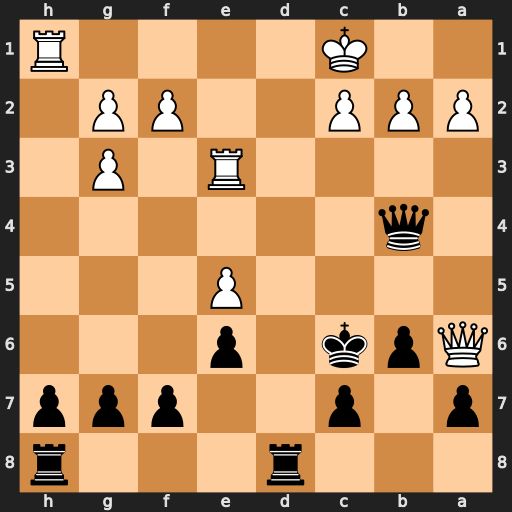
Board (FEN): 3r3r/p1p2ppp/Qpk1p3/4P3/1q6/4R1P1/PPP2PP1/2K4R
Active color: b
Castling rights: -
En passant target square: -
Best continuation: Qd2+ Kb1 Qd1+ Rxd1 Rxd1#